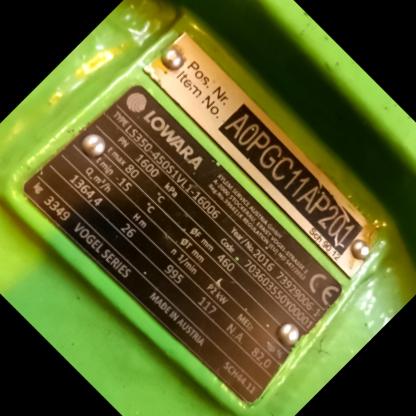
Klasa: tabliczka-znamionowa